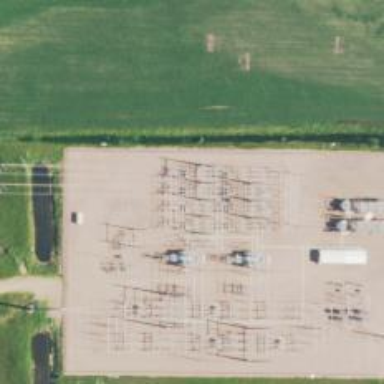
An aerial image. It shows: Switch used for power control.